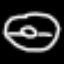
Label: donut